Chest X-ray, AP view. Patient: 21 years old, sex F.
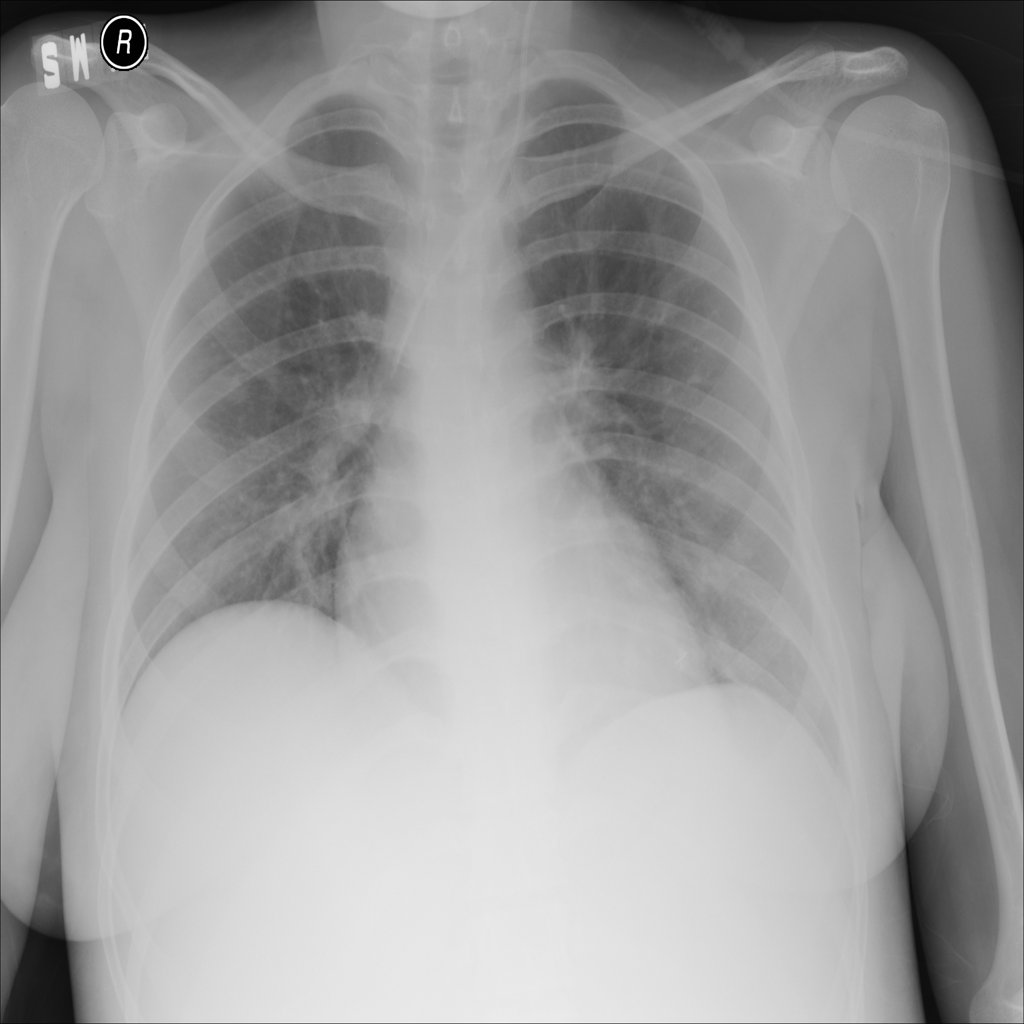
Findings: No Finding